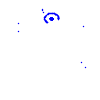
Particle: kaon